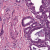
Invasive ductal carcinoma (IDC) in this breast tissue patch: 0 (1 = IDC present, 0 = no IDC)